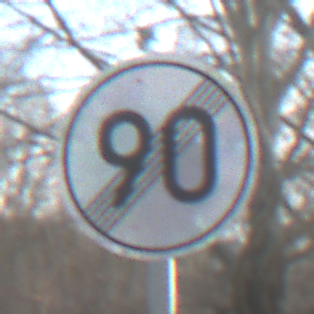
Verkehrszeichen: EndeGeschwindigkeit90
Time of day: MorningAfternoon
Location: Outdoor (Nature)
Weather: PartlyCloudy
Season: NotSpecified
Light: Natural